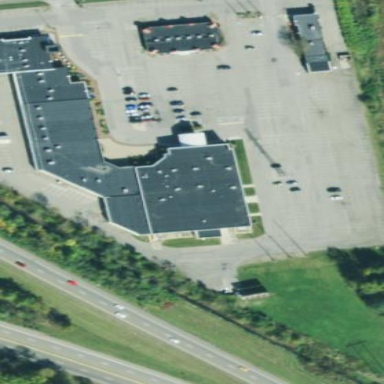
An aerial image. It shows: Clinic building offering healthcare services.